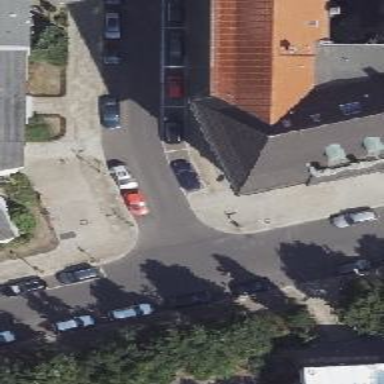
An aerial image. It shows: Residential road with asphalt surface. There are separate sidewalks on both sides. Parking is parallel on both sides of the road - with parking lane on the left and street side parking on the right.